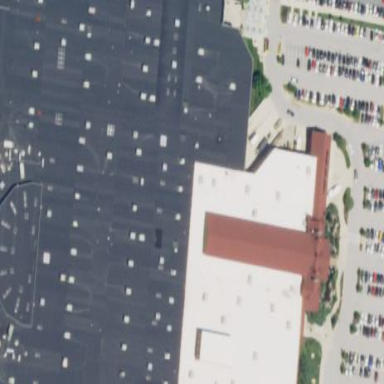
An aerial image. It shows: Outdoor shop located within building.